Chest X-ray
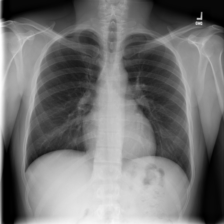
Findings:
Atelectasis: negative
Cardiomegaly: negative
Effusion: negative
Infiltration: negative
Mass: negative
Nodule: negative
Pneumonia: negative
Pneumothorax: negative
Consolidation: negative
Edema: negative
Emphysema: negative
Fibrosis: negative
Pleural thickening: negative
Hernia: negative